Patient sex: M
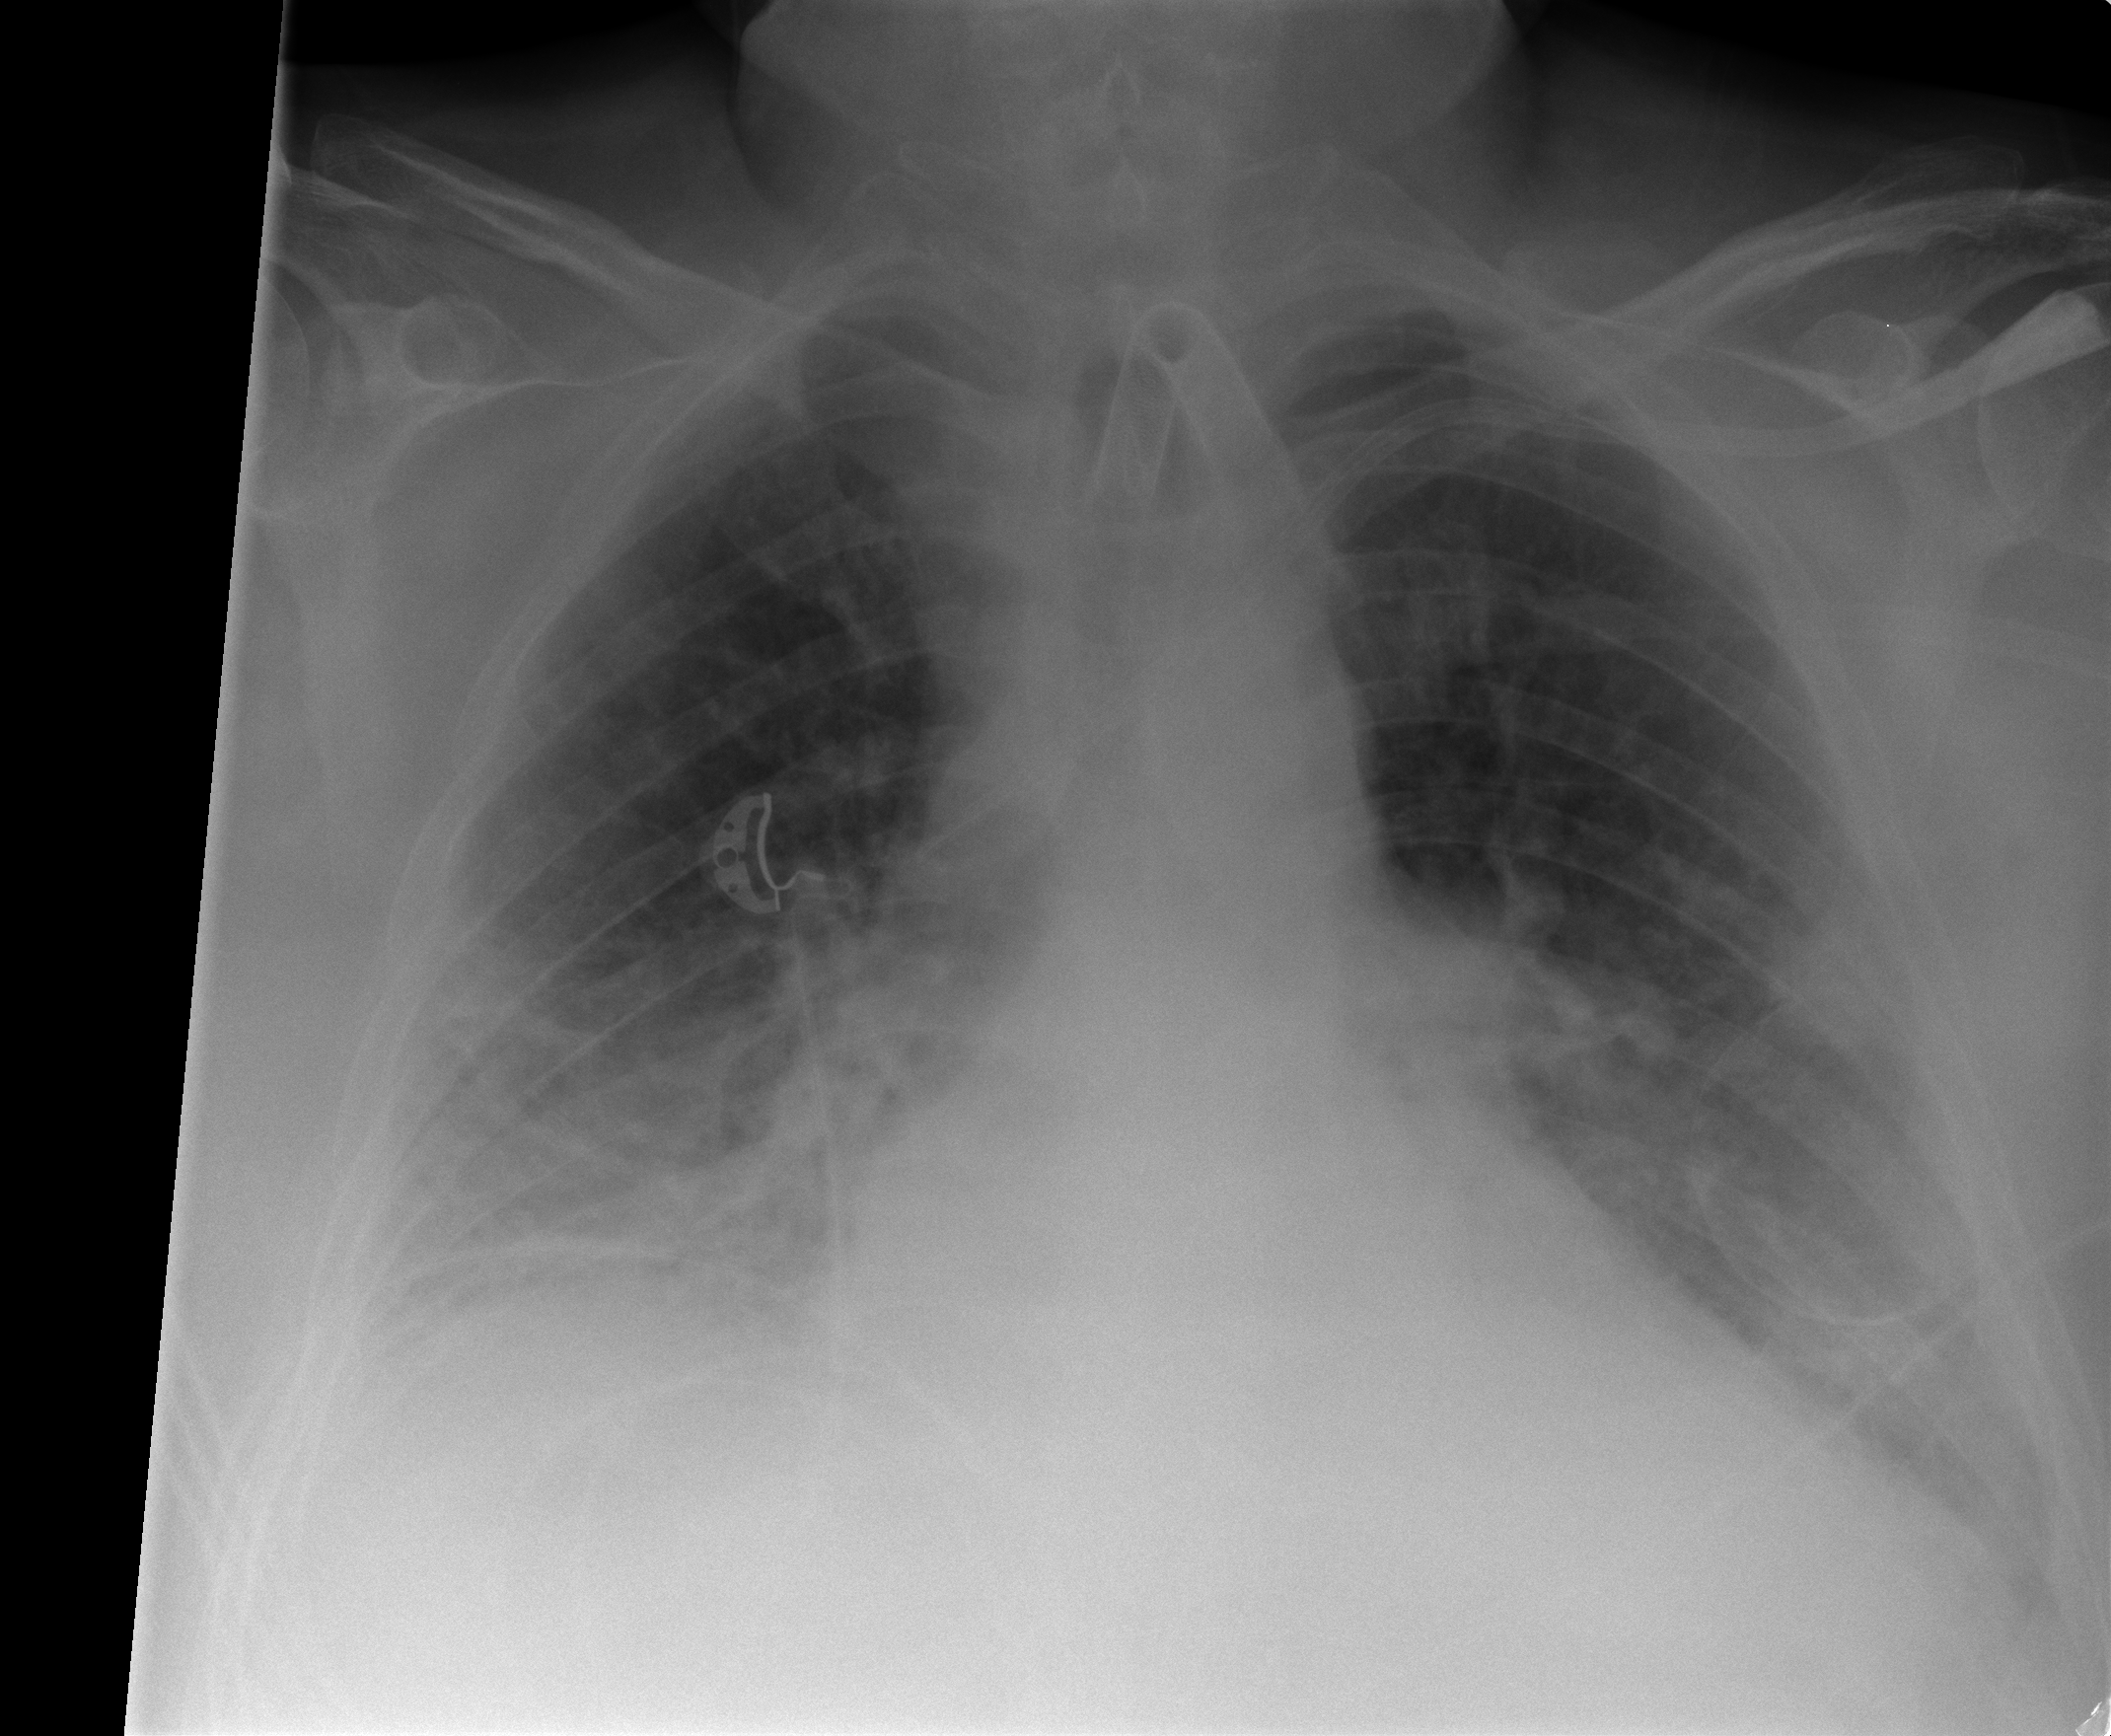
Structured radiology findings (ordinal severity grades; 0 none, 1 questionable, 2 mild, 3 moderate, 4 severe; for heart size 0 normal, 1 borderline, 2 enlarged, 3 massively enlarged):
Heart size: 2
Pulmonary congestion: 2
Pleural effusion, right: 2
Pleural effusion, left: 2
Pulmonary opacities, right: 3
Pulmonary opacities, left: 2
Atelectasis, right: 2
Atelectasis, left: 2